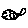
Label: fish